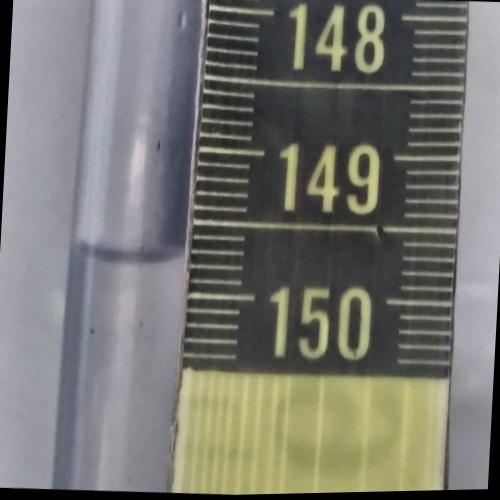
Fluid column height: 149.8 cm